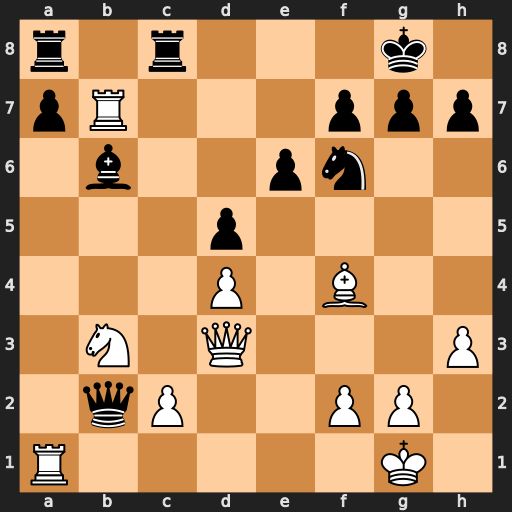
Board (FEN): r1r3k1/pR3ppp/1b2pn2/3p4/3P1B2/1N1Q3P/1qP2PP1/R5K1
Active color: w
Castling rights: -
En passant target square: -
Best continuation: Bc1 Qxc2 Qxc2 Rxc2 Rxb6